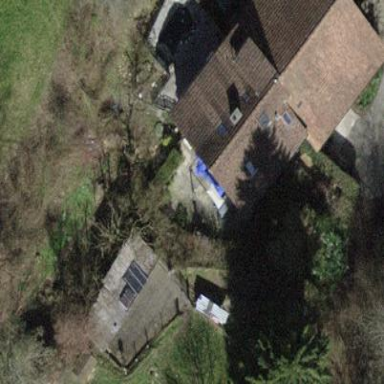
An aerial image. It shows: Detached building.